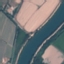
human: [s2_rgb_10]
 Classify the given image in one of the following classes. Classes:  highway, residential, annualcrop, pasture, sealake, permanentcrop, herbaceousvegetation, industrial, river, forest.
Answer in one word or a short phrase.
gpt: River